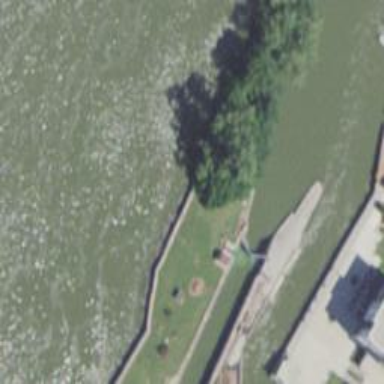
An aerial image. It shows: Lock gate along waterway.